Question: Now I've see various ways to accomplish this effect:

I used to accomplish this with a table, but I've since decided not to use tables like that. What's the best way to do this? Keeping in mind that there's a right border...
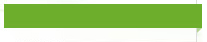
Answer: '''
<style>
.left{
float:left;
}
.ribbonTitle{
background:transparent url(/images/solid.png) repeat-x;
height:20px;
width:auto;
}
.ribbonEnd{
background:transparent url(/images/end.png) no-repeat;
height:20px;
width:10px;
}
.clear{
clear:both;
}
</style>
<div class='left ribbonTitle'>Title</div>
<div class='left ribbonEnd'>&nbsp;</div>
<br class='clear'/>
'''
take your two elements, float them left abutted to each other. set a repeating background of the ribbon without the end in div 1.
set a non-repeating background of the ribbon "end" in the other div